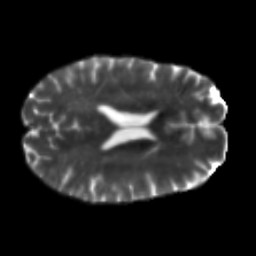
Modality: T2w
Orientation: axial
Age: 46
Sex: male
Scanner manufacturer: siemens
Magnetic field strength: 3 T
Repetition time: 5 s
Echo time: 0.108 s